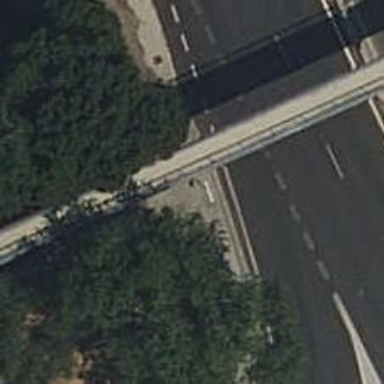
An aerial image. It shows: Footway bridge with paving stones surface.